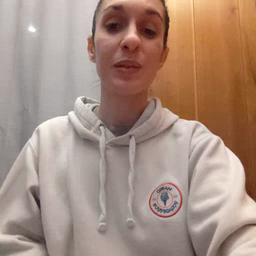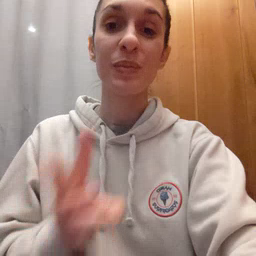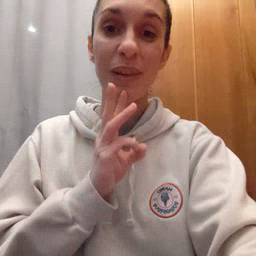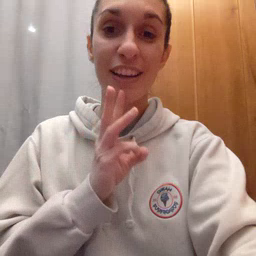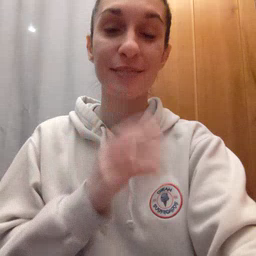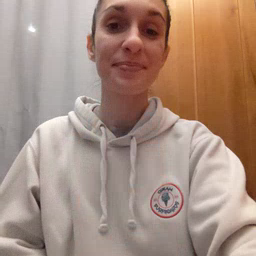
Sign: water